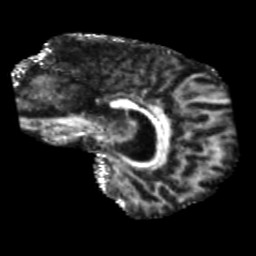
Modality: FA
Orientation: sagittal
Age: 46
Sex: male
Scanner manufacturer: siemens
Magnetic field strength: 3 T
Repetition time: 5.25 s
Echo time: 0.08 s